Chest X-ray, PA view. Patient: 55 years old, sex M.
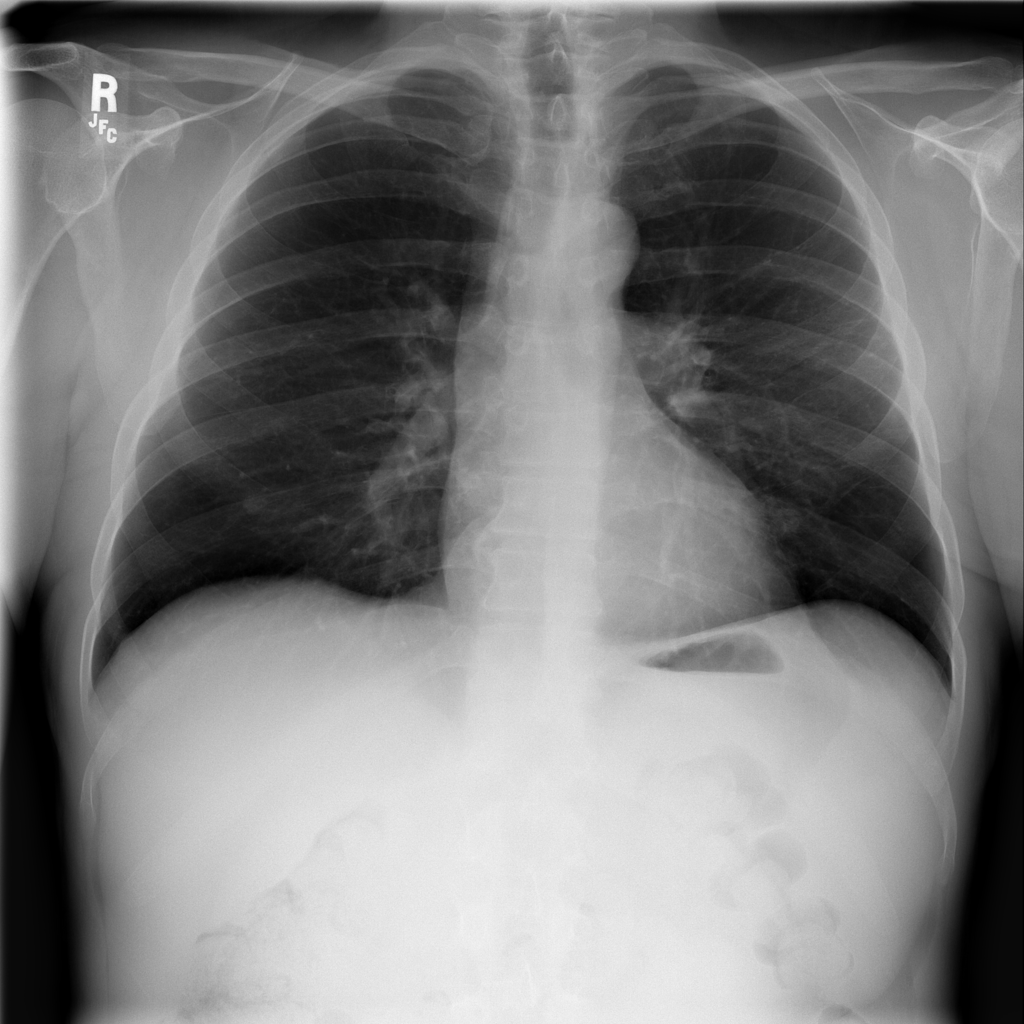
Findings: Nodule